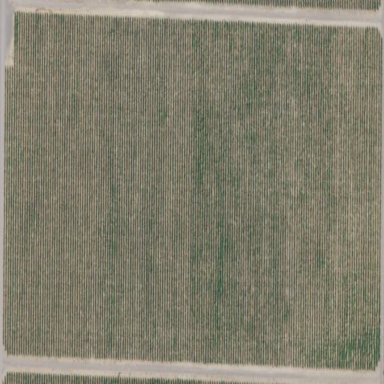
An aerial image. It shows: Vineyard growing grapes.